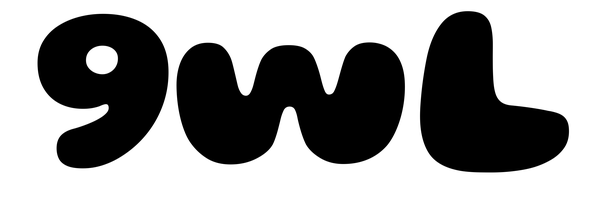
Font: Gluten_ExtraBold